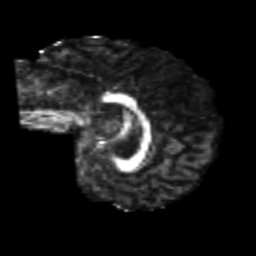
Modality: FA
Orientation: sagittal
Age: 24
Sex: female
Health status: healthy
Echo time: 0.074 s